Question: After writing a 2-stage bootloader and viewing the output :

The first stage's output (produced by using BIOS' 'int 10h' interrupt) has a different white (or is it gray?) than the one obtained by directly accessing video memory in protected mode.
Why is this different ? What video mode does BIOS use ?
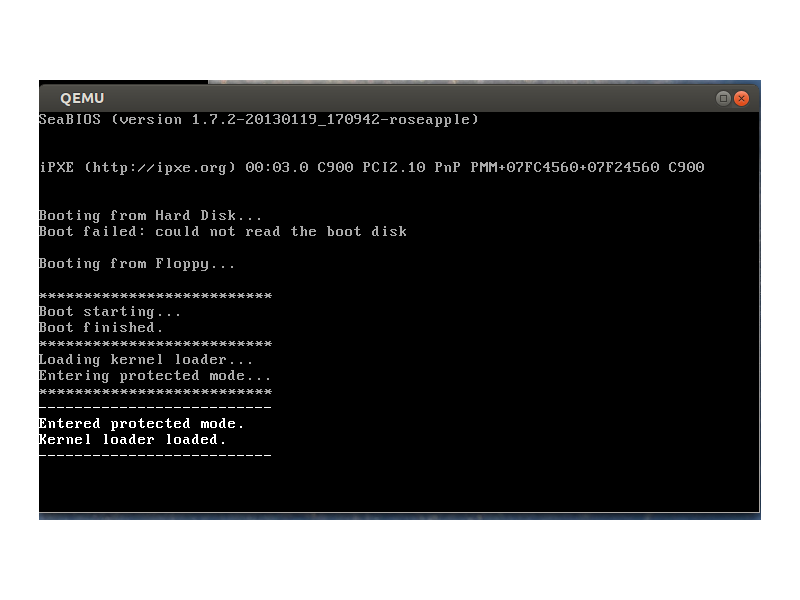
Answer: The BIOS starts up in mode 0, with the color attribute byte as 0x07 (black background, gray foreground). The 2nd white seems to be 0x0F, as the bright bit is set (0x08 is brightness bit, simply add it to the color to get the bright colors).